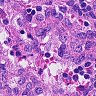
Metastatic tissue present: no